Field crop: maize
Growth stage: 2
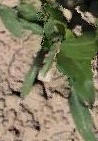
Species: maize